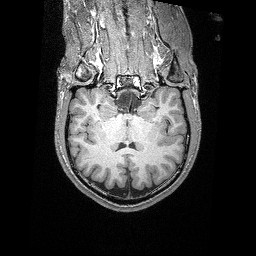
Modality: T1w
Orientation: sagittal
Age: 28
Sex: male
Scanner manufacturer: siemens
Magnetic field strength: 3 T
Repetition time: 2.4 s
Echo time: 0.03 s